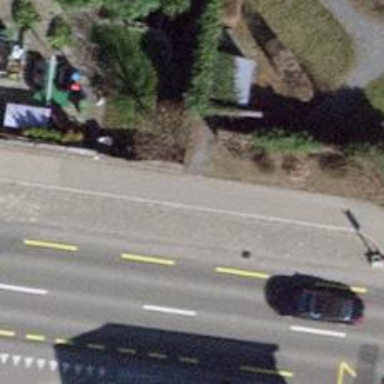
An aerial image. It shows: Sidewalk along the footway.